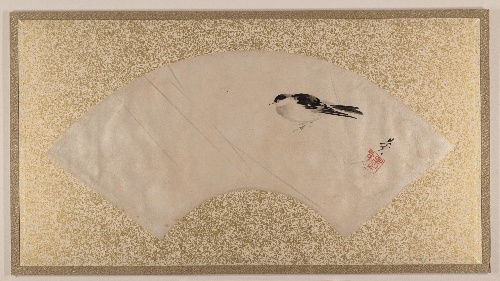
Artist: Shibata Zeshin
Artist bio: Japanese, 1807–1891
Date: late 19th century
Object type: Fan mounted as an album leaf
Classification: Paintings
Medium: Fan painting mounted as album leaf; tempera on paper
Culture: Japan
Period: Meiji period (1868–1912)
Dimensions: Overall: 13 x 23 5/8 in. (33 x 60 cm)
Image: 6 7/8 x 20 1/8 in. (17.5 x 51.1 cm)
Department: Asian Art
Credit line: Purchase, Gifts, Bequests, and Funds from various donors, by exchange, 1952
Accession year: 1952
Repository: Metropolitan Museum of Art, New York, NY
Tags: Birds